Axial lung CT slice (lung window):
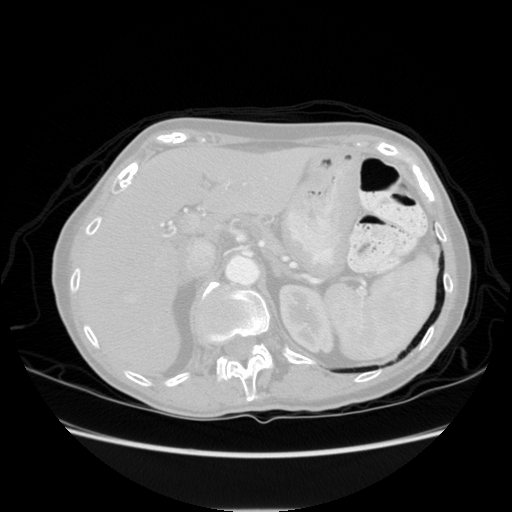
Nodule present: no